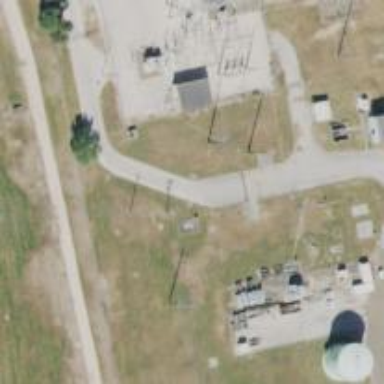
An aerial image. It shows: Power pole.